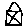
Label: house